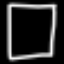
Label: square